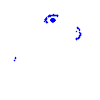
Particle: pion